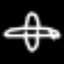
Label: airplane